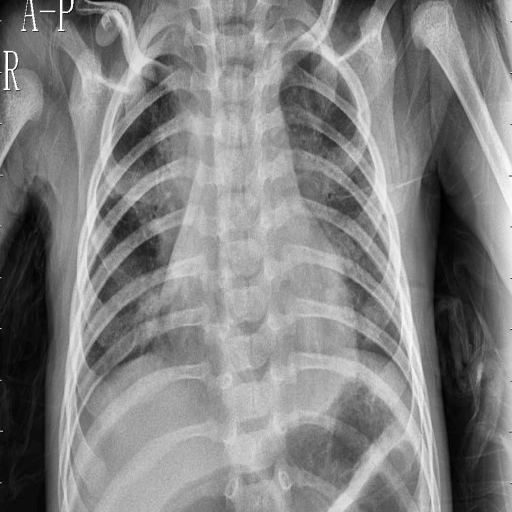
Finding: PNEUMONIA